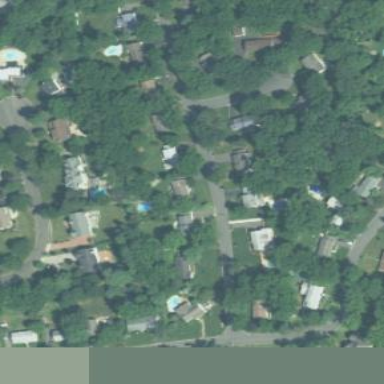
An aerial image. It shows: This residential area consists of single-family homes.